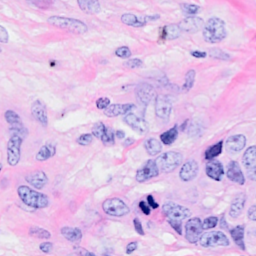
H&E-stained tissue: Breast